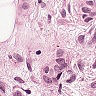
Metastatic tissue present: yes